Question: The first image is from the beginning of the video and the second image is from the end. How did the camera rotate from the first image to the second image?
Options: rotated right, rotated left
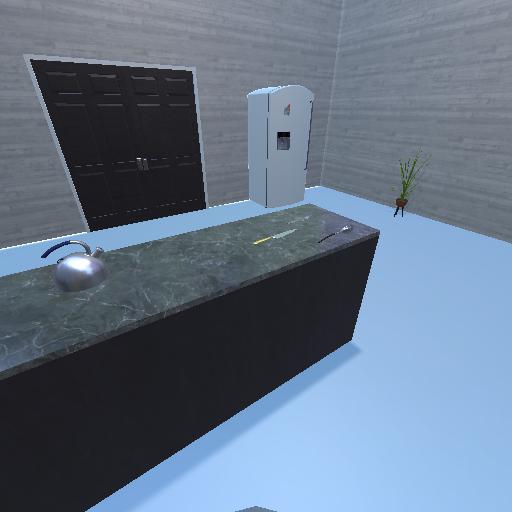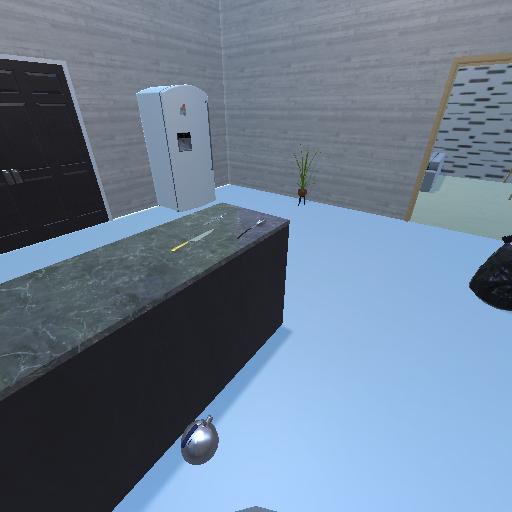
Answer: rotated right